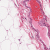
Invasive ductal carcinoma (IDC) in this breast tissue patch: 0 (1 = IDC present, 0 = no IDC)